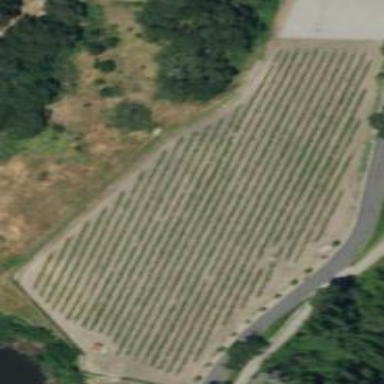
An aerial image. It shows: Beautiful vineyard in the countryside.